Question: I need to strech a background image for a layout in my app,
please note, the yellow background in my layout is not streched

how to accomplish this [yellow bar image filling parent]?
also please note that the blue layout is not the whole width of the screen, how to?
code:
'''
<?xml version="1.0" encoding="utf-8"?>
<LinearLayout xmlns:android="http://schemas.android.com/apk/res/android"
android:orientation="vertical"
android:layout_width="match_parent"
android:layout_height="match_parent"
android:paddingLeft="8dp"
android:paddingRight="8dp"
android:id="@+id/myfragment">
<LinearLayout
android:layout_width="match_parent"
android:layout_height="50dp"
android:layout_weight="1"
android:background="#0000FF">
<ImageView
android:id="@+id/imageView1"
android:layout_width="fill_parent"
android:layout_height="wrap_content"
android:src="@drawable/titlebar" />
</LinearLayout>
<ListView android:id="@id/android:list"
android:layout_width="match_parent"
android:layout_height="match_parent"
android:layout_weight="1"
android:drawSelectorOnTop="false"/>
</LinearLayout>
'''
Thanks a lot!
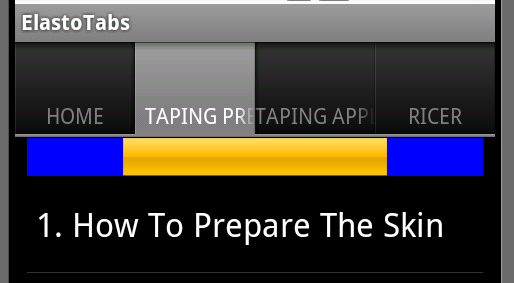
Answer: This is the reason why your linearlayout (blue) is not fitting the whole screenwidth
'''
android:paddingLeft="8dp"
android:paddingRight="8dp"
'''
You need to change this. Put a margin (left and right) for the inner layout instead.
Instead of the image view you could set the background of the 2nd linearlyout directly
'''
android:background="@+id/imageView1"
'''
Incase you want to use the image view instead
'''
<ImageView
android:id="@+id/imageView1"
android:layout_width="fill_parent"
android:layout_height="50dp"
android:scaleType="fitXY"
android:src="@drawable/titlebar" />
'''